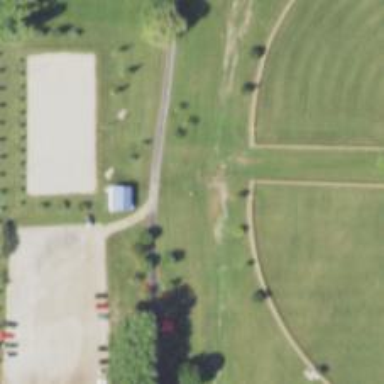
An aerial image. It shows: Disc golf hole.